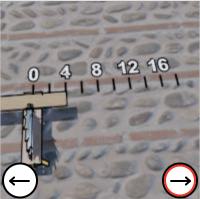
Task: length
Answer: 4
First scale value: 4.0